I will show an image sequence of human cooking. I have annotated the images with numbered circles. Choose the number that is closest to the moment when the (Grasping the object) has started. You are a five-time world champion in this game. Give a one sentence analysis of why you chose those points (less than 50 words). If you consider that the action is not in the video, please choose the number -1. Provide your answer at the end in a json file of this format: {"points": []}
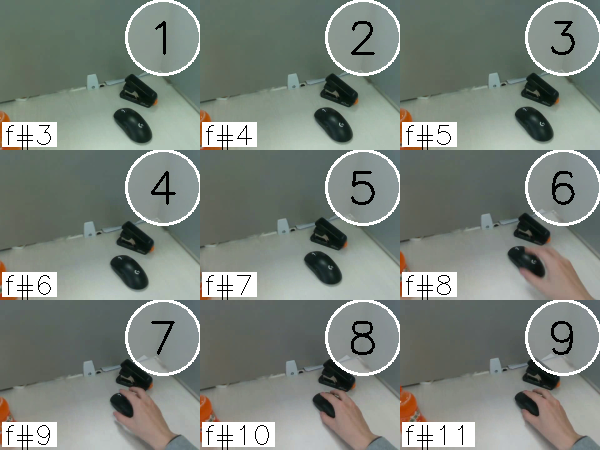
Frame 8 shows the clearest moment of hand-object contact.
{"points": [8]}